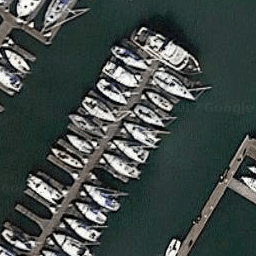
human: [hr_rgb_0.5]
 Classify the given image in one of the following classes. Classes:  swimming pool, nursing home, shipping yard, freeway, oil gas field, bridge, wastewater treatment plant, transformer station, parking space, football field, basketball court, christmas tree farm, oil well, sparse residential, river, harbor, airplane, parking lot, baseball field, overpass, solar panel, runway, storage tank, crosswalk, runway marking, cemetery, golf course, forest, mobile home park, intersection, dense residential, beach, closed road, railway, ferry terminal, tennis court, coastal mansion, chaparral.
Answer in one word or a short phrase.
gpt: harbor